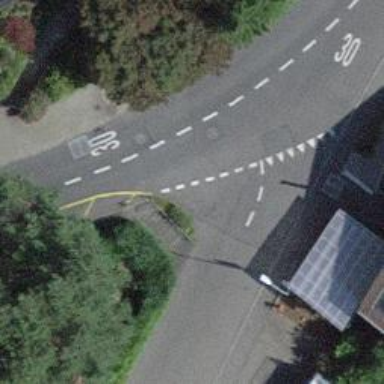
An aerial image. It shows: Kerb serving as barrier.